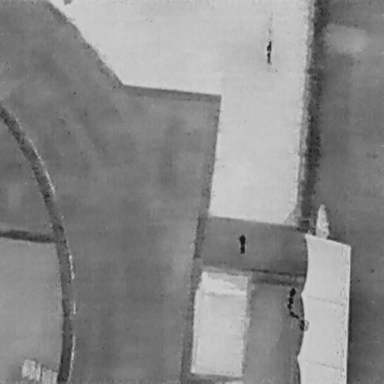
There are three People in the infrared image.